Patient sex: F
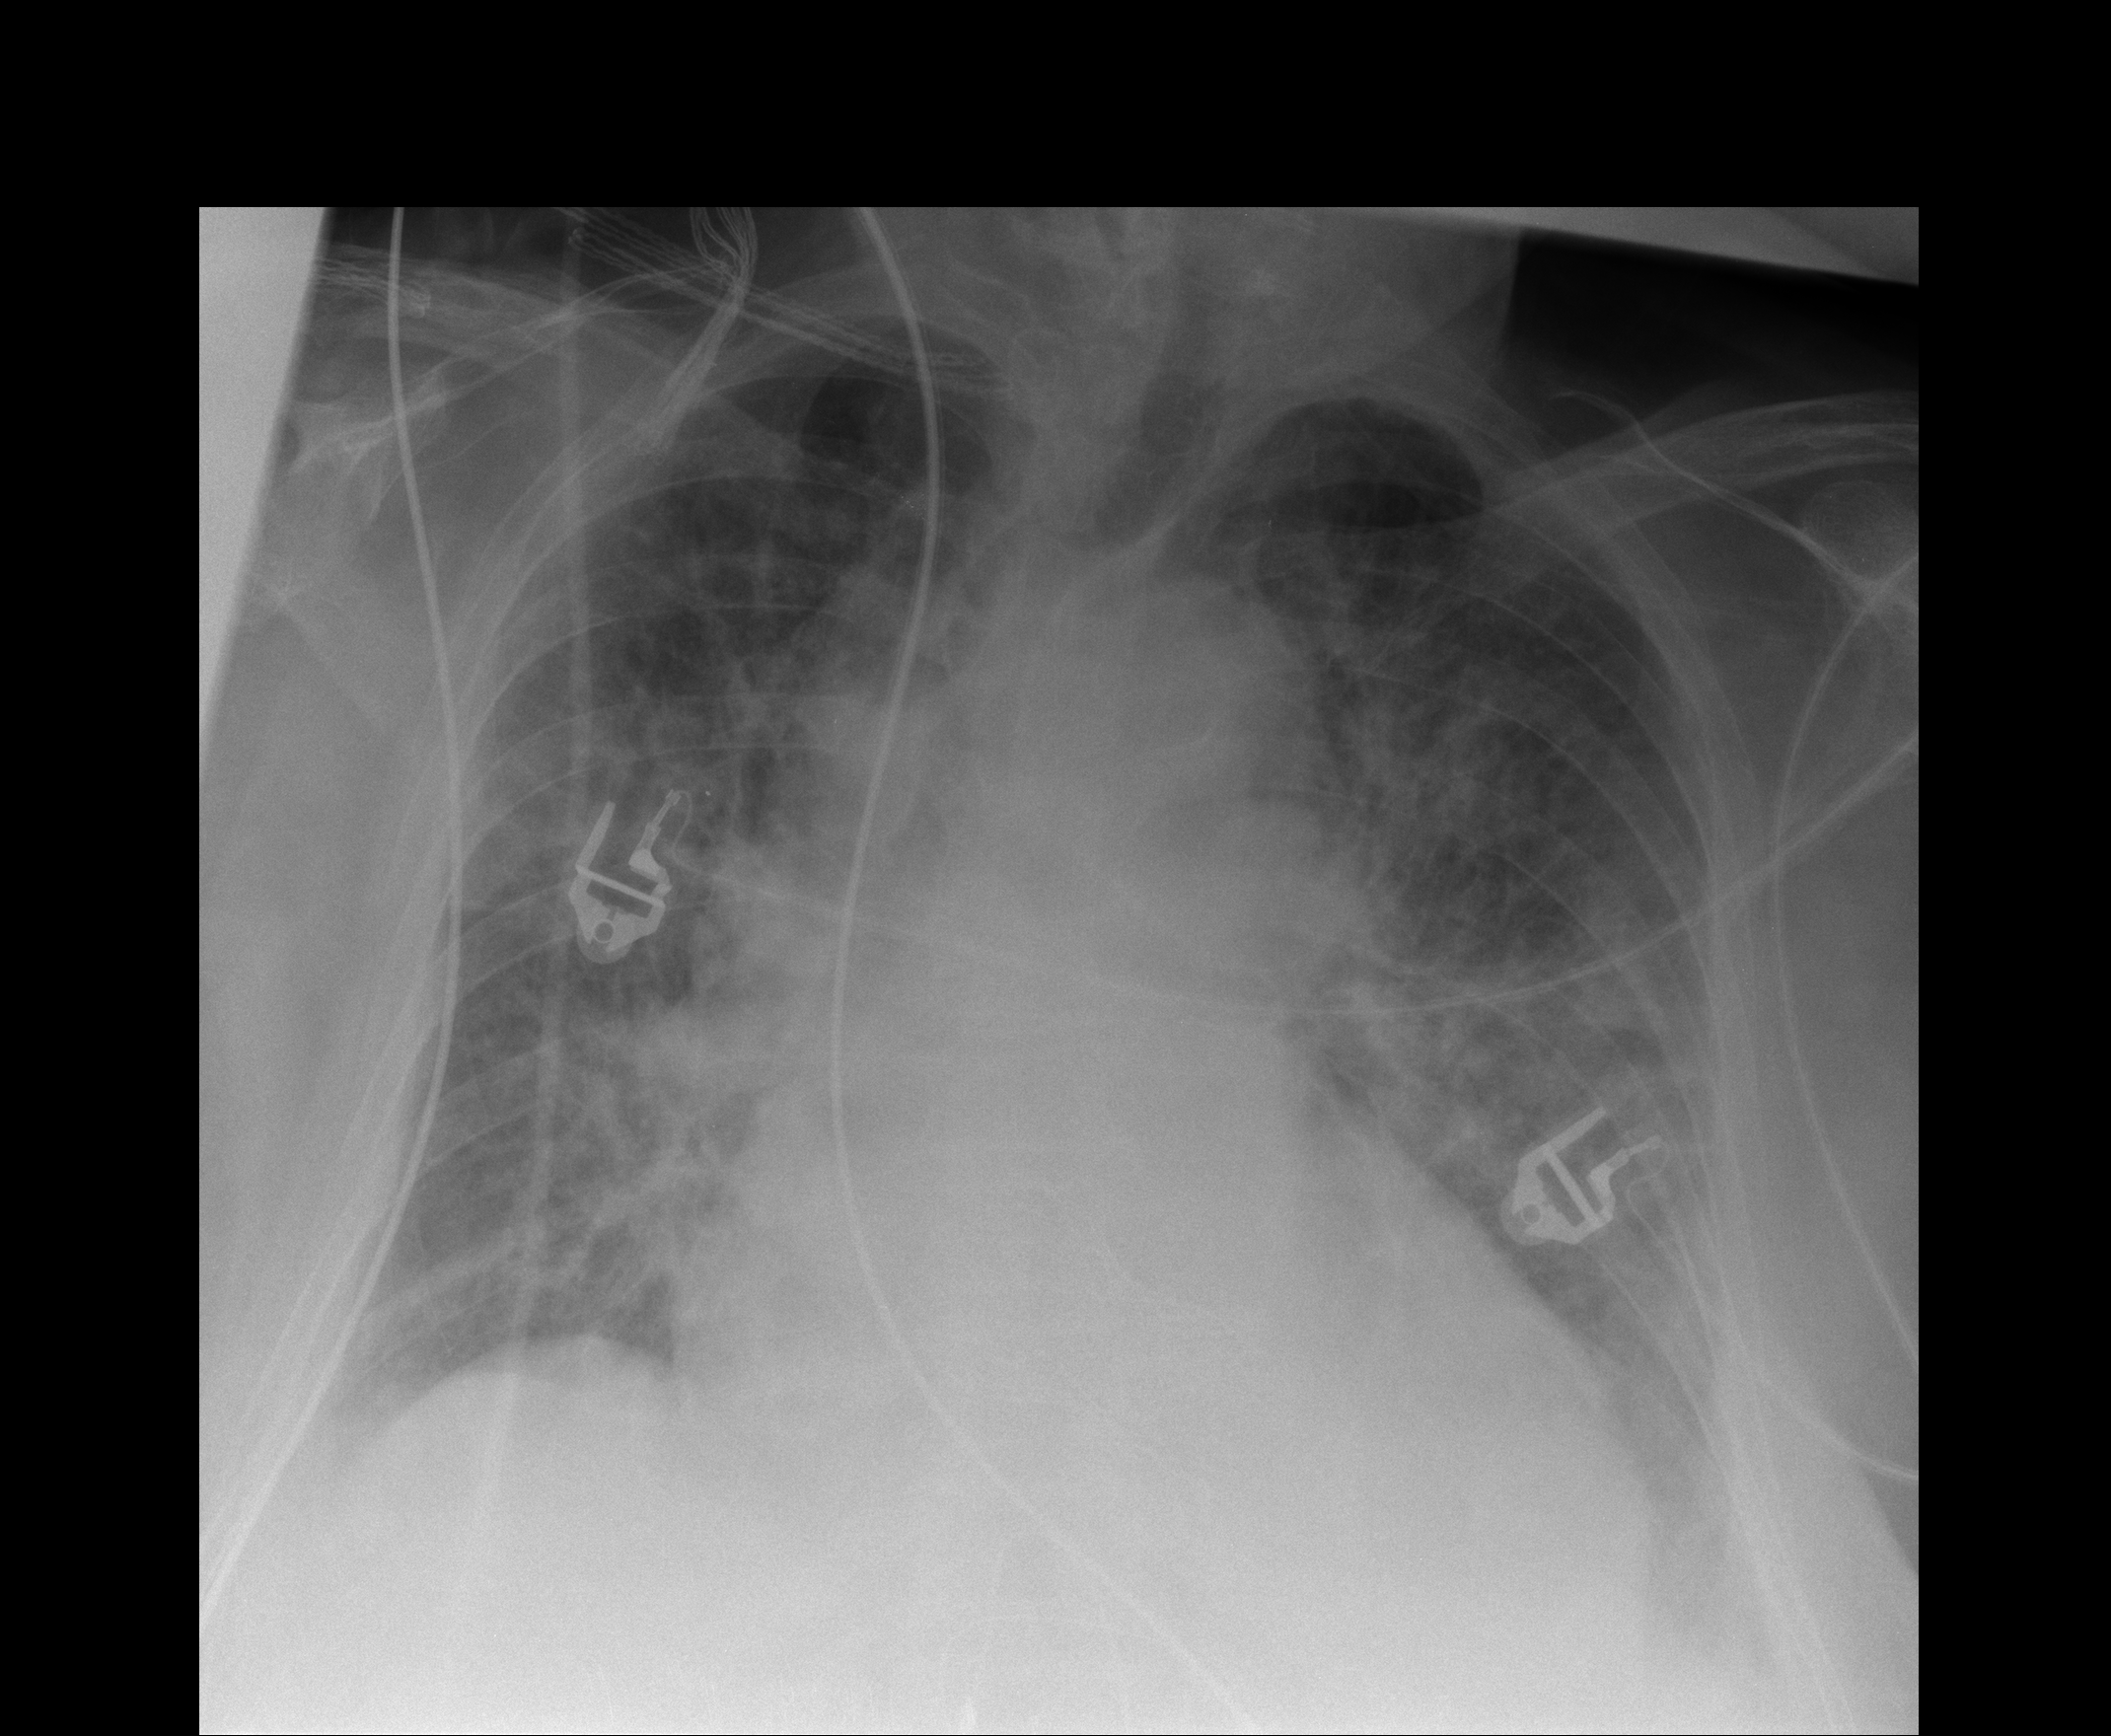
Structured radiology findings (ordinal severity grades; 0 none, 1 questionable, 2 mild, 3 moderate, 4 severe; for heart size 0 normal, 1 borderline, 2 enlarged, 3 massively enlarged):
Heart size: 2
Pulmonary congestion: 2
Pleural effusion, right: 0
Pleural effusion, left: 0
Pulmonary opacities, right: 2
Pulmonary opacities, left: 2
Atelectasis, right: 2
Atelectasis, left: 2